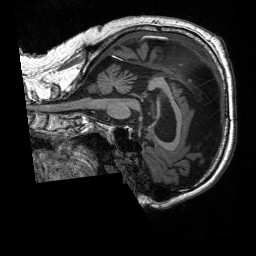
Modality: T1w
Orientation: sagittal
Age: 75
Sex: male
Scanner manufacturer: siemens
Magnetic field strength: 3 T
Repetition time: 2.4 s
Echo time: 0.00226 s